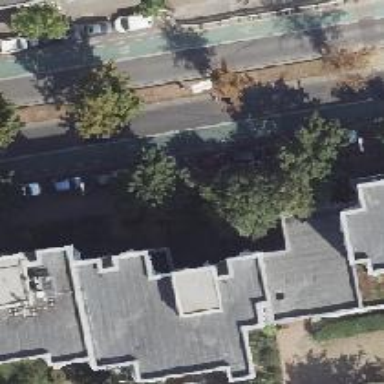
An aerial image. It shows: Urban area with deciduous broadleaved trees.